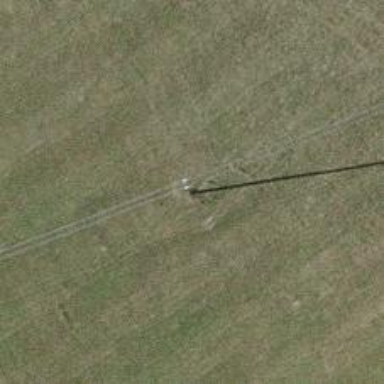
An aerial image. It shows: Power pole.